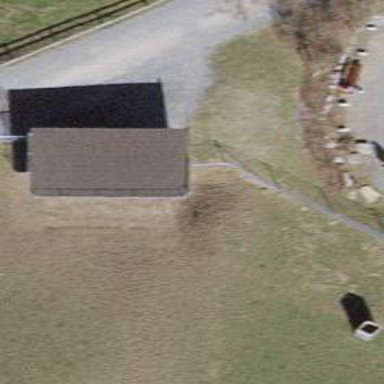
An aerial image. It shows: Fence is in the image.